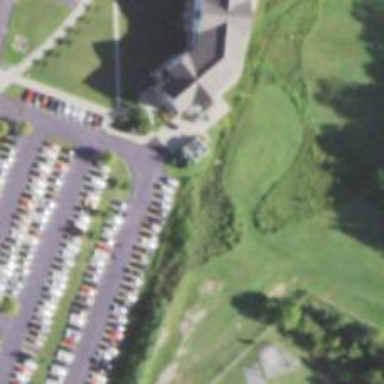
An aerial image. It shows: Disc golf hole.